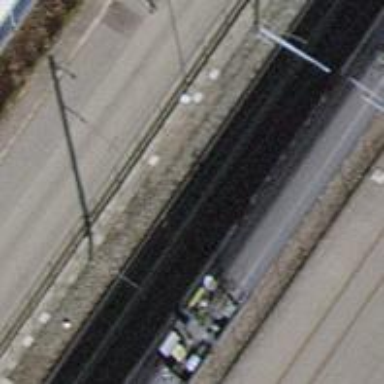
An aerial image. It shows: Railway siding with one electrified track and contact line.